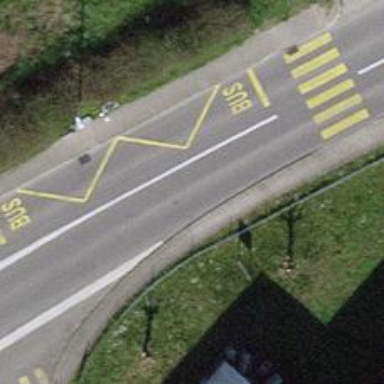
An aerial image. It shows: Bus stop with designated public transport stop position.